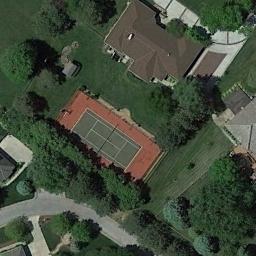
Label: tennis_court